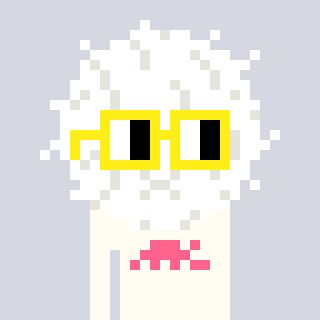
a pixel art character with square yellow glasses, a cottonball-shaped head and a grayscale-colored body on a cool background